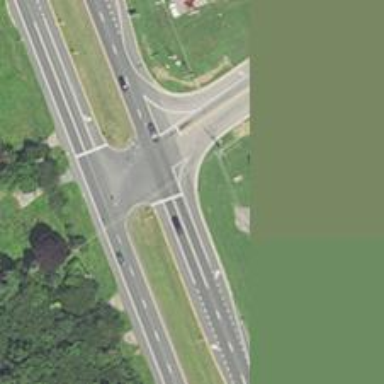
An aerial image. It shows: Trunk link highway.